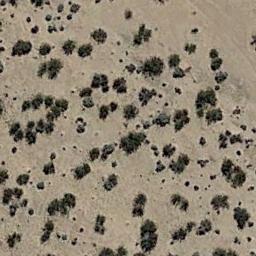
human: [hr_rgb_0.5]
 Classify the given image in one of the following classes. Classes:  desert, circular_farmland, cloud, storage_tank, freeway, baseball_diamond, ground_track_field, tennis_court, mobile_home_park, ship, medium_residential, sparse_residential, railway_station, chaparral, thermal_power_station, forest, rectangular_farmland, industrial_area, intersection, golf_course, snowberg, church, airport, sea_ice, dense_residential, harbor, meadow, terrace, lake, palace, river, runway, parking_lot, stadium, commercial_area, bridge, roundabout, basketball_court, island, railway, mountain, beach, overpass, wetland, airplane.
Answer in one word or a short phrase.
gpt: chaparral